如图，平面内有三个非零向量 $\overrightarrow{OA}$、$\overrightarrow{OB}$、$\overrightarrow{OC}$，它们的模都相等，并且两两的夹角均为 $120^\circ$，则 $\overrightarrow{OA} + \overrightarrow{OB} + \overrightarrow{OC} = \underline{\quad\quad}\boldsymbol{\vec{0}}\underline{\quad\quad}$。

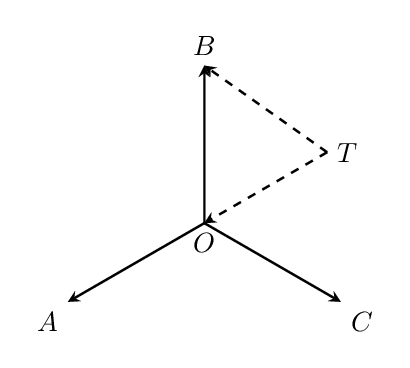
【解答】
\pagestyle{empty}
\noindent
【分析】延长 $AO$ 到 $T$，使得 $OT = OA$，连接 $TB$。证明 $\overrightarrow{OA} + \overrightarrow{OB} = \overrightarrow{TO} + \overrightarrow{OB} = \overrightarrow{TB}$，再证明 $BT \parallel OC$，$BT = OC$，可得结论。

\vspace{0.5em}
【解答】解：延长 $AO$ 到 $T$，使得 $OT = OA$，连接 $TB$。

$\because \overrightarrow{OA} = \overrightarrow{TO}$，

$\therefore \overrightarrow{OA} + \overrightarrow{OB} = \overrightarrow{TO} + \overrightarrow{OB} = \overrightarrow{TB}$，

$\because OB = OT$，$\angle BOT = 60^\circ$，

$\therefore \triangle OBT$ 是等边三角形，

$\therefore \angle T = \angle TOC = 60^\circ$，

$\therefore BT \parallel OC$，$BT = OC$，

$\therefore \overrightarrow{TB} + \overrightarrow{OC} = \vec{0}$，

$\therefore \overrightarrow{OA} + \overrightarrow{OB} + \overrightarrow{OC} = \vec{0}$，

故答案为：$\vec{0}$。
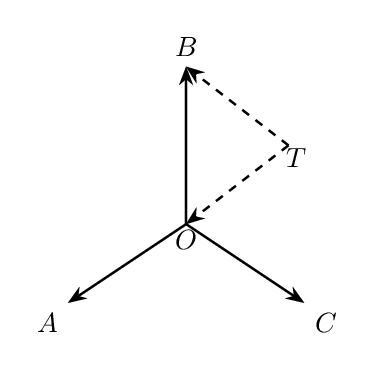